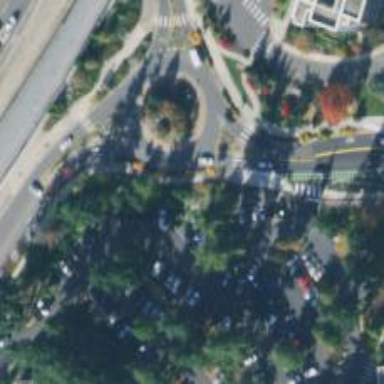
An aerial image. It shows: Tertiary road with asphalt surface leading to roundabout.